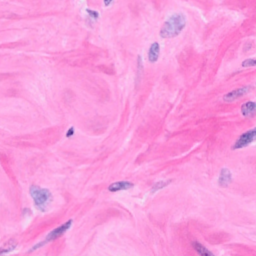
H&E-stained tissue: Breast